Question: Because checkbox isnt an option for my project I want the checkable to have a background when checked.Supporting from 2.3 i havent manage to solve this problem yet.
Selection is correct but what i see at screen isnt.Random color at random row..

Fist i have this
'''
<?xml version="1.0" encoding="utf-8"?>
<selector xmlns:android="http://schemas.android.com/apk/res/android">
<item android:state_pressed="true" android:drawable="@drawable/abs__list_selector_holo_light" />
<item android:state_checked="true" android:drawable="@drawable/abs__list_selector_holo_light" />
<item android:state_selected="true" android:drawable="@drawable/abs__list_selector_holo_light" />
<item android:drawable="@drawable/abs__list_selector_holo_light" />
</selector>
'''
-
'''
public class CheckableRelativeLayout extends RelativeLayout implements
Checkable {
private boolean isChecked;
private List<Checkable> checkableViews;
private static final int[] CheckedStateSet = {
R.attr.state_checked
};
public CheckableRelativeLayout(Context context, AttributeSet attrs,
int defStyle) {
super(context, attrs, defStyle);
initialise(attrs);
}
public CheckableRelativeLayout(Context context, AttributeSet attrs) {
super(context, attrs);
initialise(attrs);
}
public CheckableRelativeLayout(Context context, int checkableId) {
super(context);
initialise(null);
}
/*
* @see android.widget.Checkable#isChecked()
*/
public boolean isChecked() {
return isChecked;
}
/*
* @see android.widget.Checkable#setChecked(boolean)
*/
public void setChecked(boolean isChecked) {
this.isChecked = isChecked;
for (Checkable c : checkableViews) {
c.setChecked(isChecked);
}
}
/*
* @see android.widget.Checkable#toggle()
*/
public void toggle() {
this.isChecked = !this.isChecked;
for (Checkable c : checkableViews) {
c.toggle();
}
}
@Override
protected void onFinishInflate() {
super.onFinishInflate();
final int childCount = this.getChildCount();
for (int i = 0; i < childCount; ++i) {
findCheckableChildren(this.getChildAt(i));
}
}
@Override
protected int[] onCreateDrawableState(int extraSpace) {
final int[] drawableState = super.onCreateDrawableState(extraSpace + 1);
if (isChecked()) {
mergeDrawableStates(drawableState, CheckedStateSet);
}
return drawableState;
}
@Override
public boolean performClick() {
toggle();
return super.performClick();
}
/**
* Read the custom XML attributes
*/
private void initialise(AttributeSet attrs) {
this.isChecked = false;
this.checkableViews = new ArrayList<Checkable>(5);
}
/**
* Add to our checkable list all the children of the view that implement the
* interface Checkable
*/
private void findCheckableChildren(View v) {
if (v instanceof Checkable) {
this.checkableViews.add((Checkable) v);
}
if (v instanceof ViewGroup) {
final ViewGroup vg = (ViewGroup) v;
final int childCount = vg.getChildCount();
for (int i = 0; i < childCount; ++i) {
findCheckableChildren(vg.getChildAt(i));
}
}
}
}
'''
What i get is this
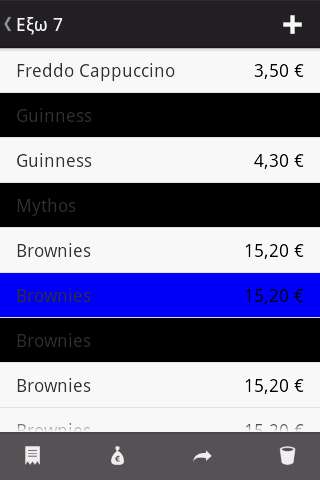
Answer: Here's a clean example on making a 'Checkable' View:
'''
import android.R;
import android.content.Context;
import android.util.AttributeSet;
import android.widget.Checkable;
import android.widget.LinearLayout;
public class ActivatedLinearLayout extends LinearLayout implements Checkable{
public static final int[] CHECKED_STATE = {R.attr.state_checked};
private boolean mChecked;
public ActivatedLinearLayout(Context context) {
super(context);
}
public ActivatedLinearLayout(Context context, AttributeSet attrs) {
super(context, attrs);
}
public ActivatedLinearLayout(Context context, AttributeSet attrs, int defStyle) {
super(context, attrs, defStyle);
}
@Override
public void setChecked(boolean b) {
mChecked = b;
refreshDrawableState();
}
@Override
public boolean isChecked() {
return mChecked;
}
@Override
public void toggle() {
mChecked = !mChecked;
refreshDrawableState();
}
@Override
protected int[] onCreateDrawableState(int extraSpace) {
int[] states = super.onCreateDrawableState(extraSpace + 1);
if (mChecked){
mergeDrawableStates(states, CHECKED_STATE);
}
return states;
}
}
'''
And selector:
'''
<?xml version="1.0" encoding="utf-8"?>
<selector xmlns:android="http://schemas.android.com/apk/res/android">
<item android:state_checked="true" android:drawable="@drawable/checked"/>
<item android:drawable="@drawable/unchecked"/>
</selector>
'''